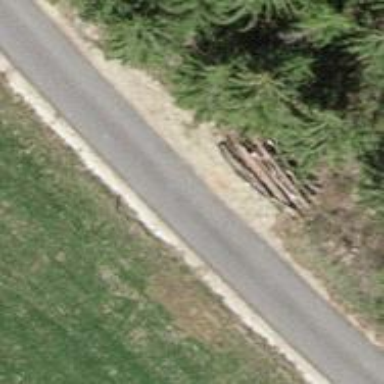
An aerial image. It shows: Passing place on the road.